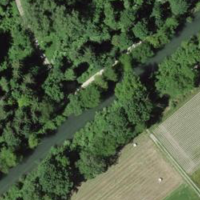
EUNIS habitat code: 25
Species observed at this site:
Lathraea squamaria